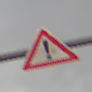
Verkehrszeichen: Gefahrenstelle
Umgebung: Outdoor, Nature
Tageszeit: MorningAfternoon
Wetter: Overcast
Licht: Natural
Jahreszeit: NotSpecified
Kontrast: LowContrast